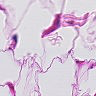
Metastatic tissue present: no